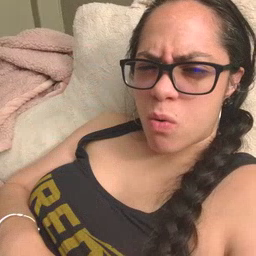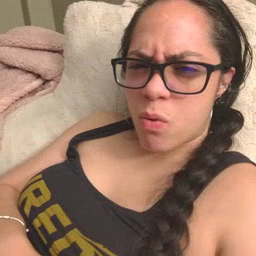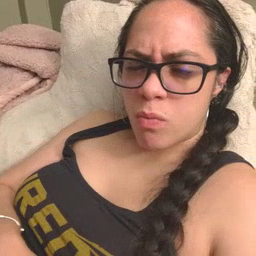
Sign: no